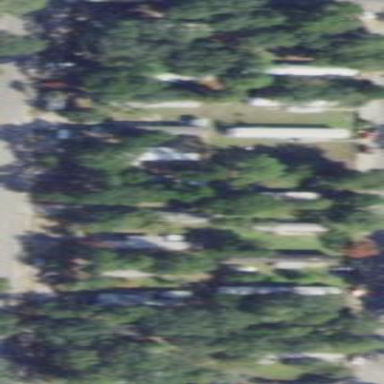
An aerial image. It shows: Residential area known as trailer park.